Question: In excel string length not equal to string size same length string with diff characters (spaces) looks shorter each other.
So then I trying to align two columns in drop down list I get result as in picture below in cell HAVE I need to do like in cell NEED

So how to get string width but not length?
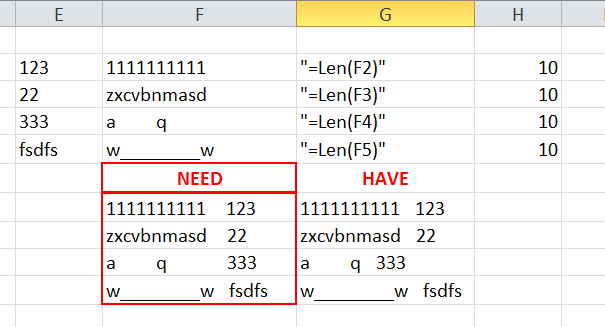
Answer: Use monospace font (courier, consolas, lucida console etc).
This will do.